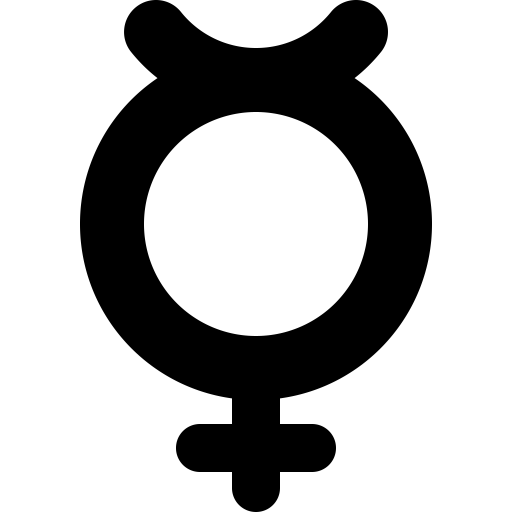
Tags: icon, FontAwesome, fa-icon, solid, mercury